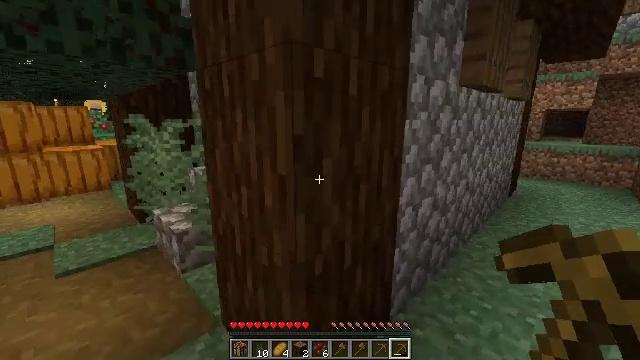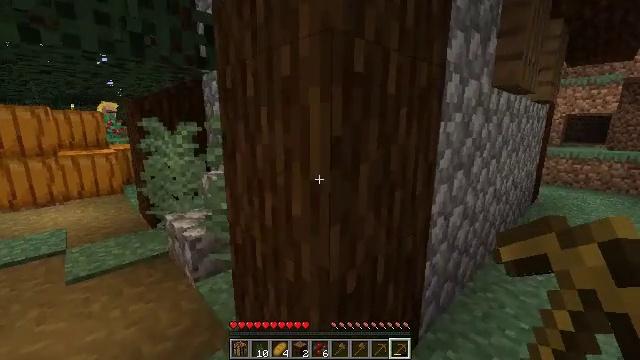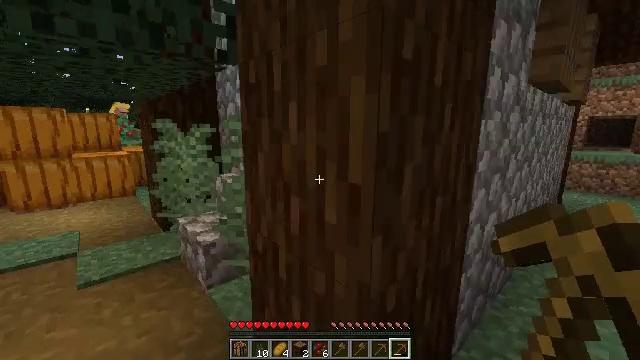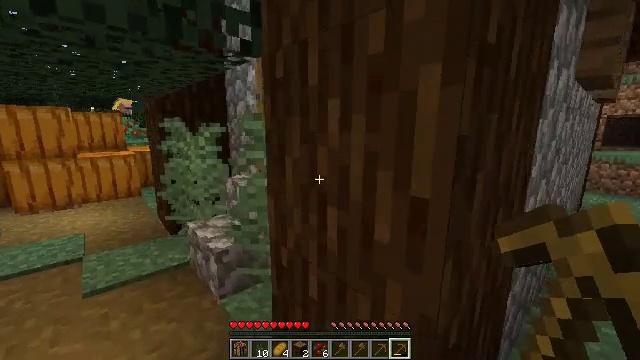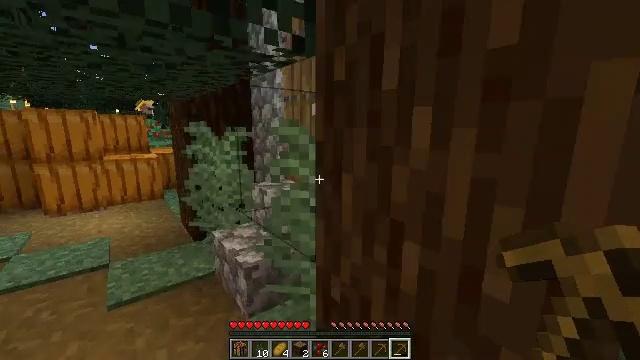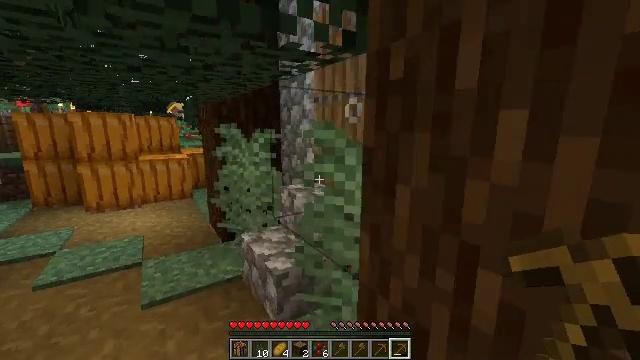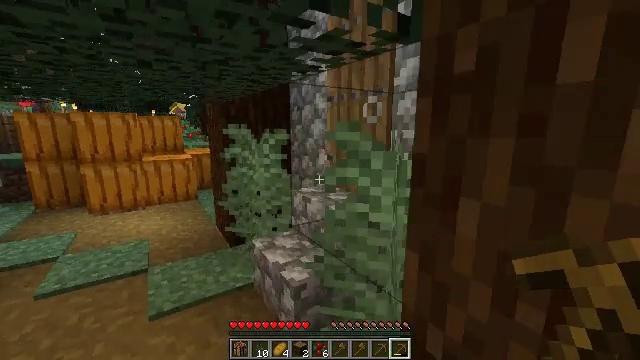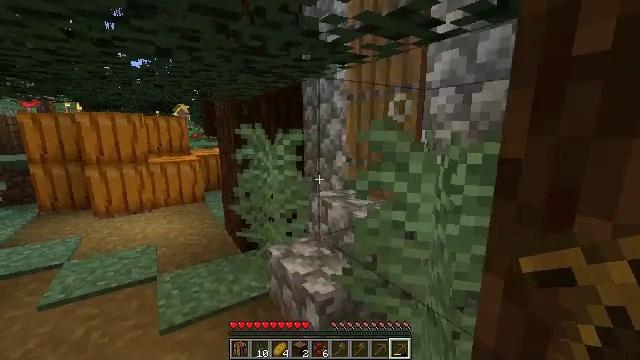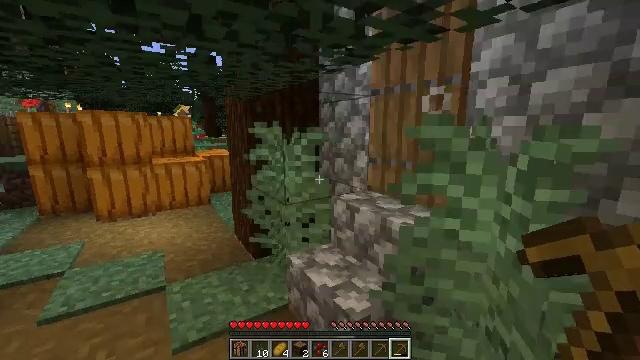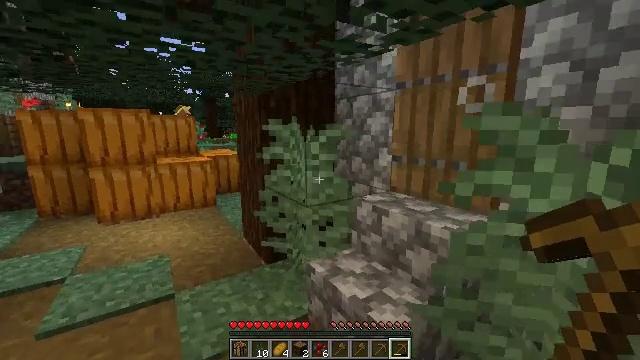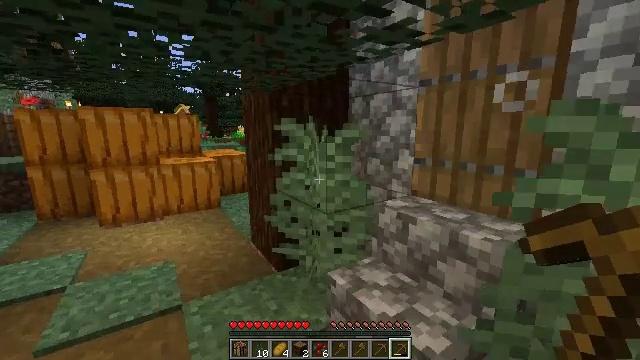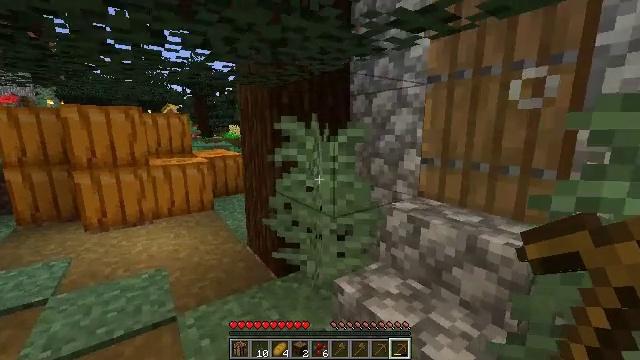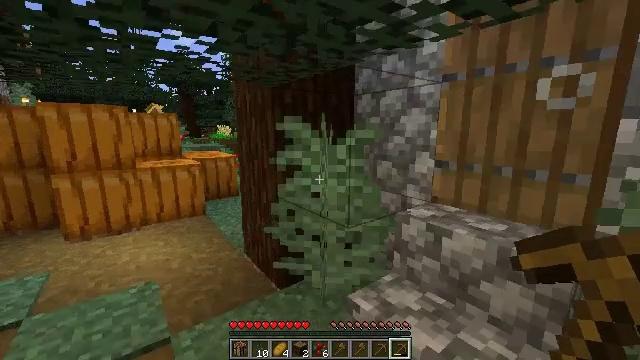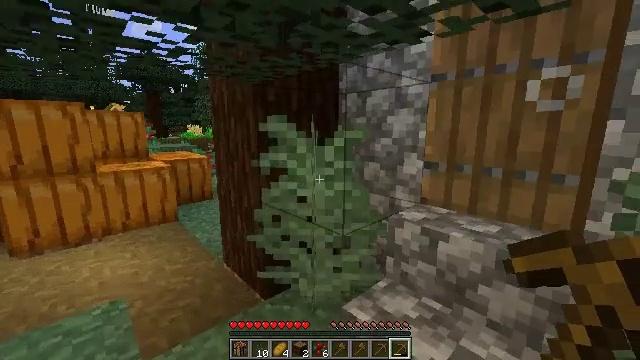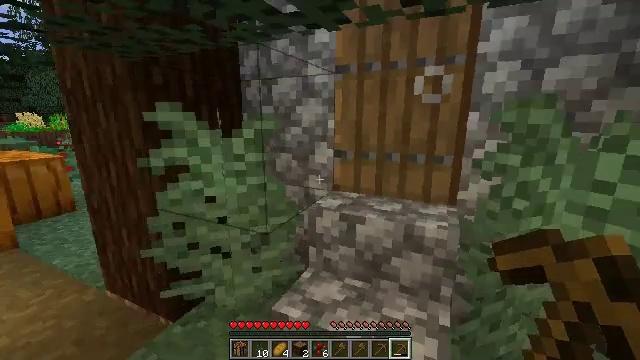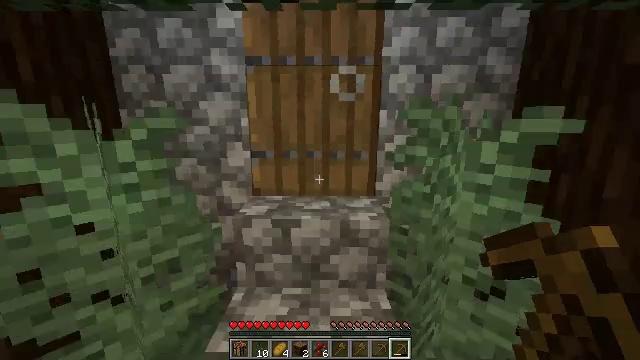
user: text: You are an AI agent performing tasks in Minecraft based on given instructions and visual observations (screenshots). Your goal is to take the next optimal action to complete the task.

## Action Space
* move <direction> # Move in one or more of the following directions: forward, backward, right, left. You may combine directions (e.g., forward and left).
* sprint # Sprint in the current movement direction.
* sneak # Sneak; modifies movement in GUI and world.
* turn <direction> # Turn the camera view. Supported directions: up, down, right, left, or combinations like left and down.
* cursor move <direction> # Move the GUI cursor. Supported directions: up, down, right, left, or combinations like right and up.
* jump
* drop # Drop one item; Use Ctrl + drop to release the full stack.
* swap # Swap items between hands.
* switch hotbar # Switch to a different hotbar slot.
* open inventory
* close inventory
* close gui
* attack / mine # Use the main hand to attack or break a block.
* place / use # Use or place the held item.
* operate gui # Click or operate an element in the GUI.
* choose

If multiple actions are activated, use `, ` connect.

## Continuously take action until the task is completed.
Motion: motion action
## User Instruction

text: Collect spruce leaves for landscaping.
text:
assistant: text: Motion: move forward and move left, turn left and up
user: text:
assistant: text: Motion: move forward and move left, turn left
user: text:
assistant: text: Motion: move forward and move left
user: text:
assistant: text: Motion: move forward and move left, turn left
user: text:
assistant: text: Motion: move forward and move left, turn left
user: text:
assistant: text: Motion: move forward and move left
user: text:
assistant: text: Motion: move forward and move left
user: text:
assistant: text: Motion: move forward and move left
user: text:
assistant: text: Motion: move forward and move left
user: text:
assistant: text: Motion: move forward and move left
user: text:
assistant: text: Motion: move forward and move left, turn right
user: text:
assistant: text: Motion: move forward and move left, turn right
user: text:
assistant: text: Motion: move forward and move left, turn right
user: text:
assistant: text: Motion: move forward and move left, turn right and down
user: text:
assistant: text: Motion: move forward and move left, turn right
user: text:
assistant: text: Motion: move forward, turn right
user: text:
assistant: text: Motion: move forward
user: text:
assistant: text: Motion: move forward and move right
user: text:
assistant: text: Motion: move forward and move right
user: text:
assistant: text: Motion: move forward and move right, turn left and up
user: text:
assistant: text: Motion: move forward, turn left and up
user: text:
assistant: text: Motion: move forward, turn left and up
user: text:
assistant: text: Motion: move forward and move left, turn left and up
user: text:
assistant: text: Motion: move forward and move left
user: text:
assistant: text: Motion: move forward and move left
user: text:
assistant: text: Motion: move forward and move left
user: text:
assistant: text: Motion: move forward and move left
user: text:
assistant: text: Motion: move forward
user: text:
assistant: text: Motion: move forward
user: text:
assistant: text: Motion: use / place